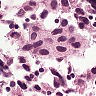
Metastatic tissue present: yes